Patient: sex M, age 35
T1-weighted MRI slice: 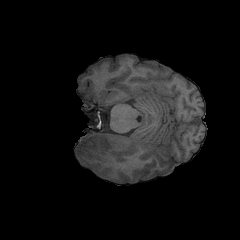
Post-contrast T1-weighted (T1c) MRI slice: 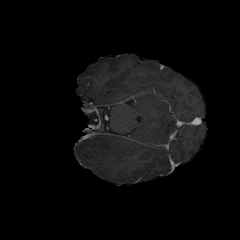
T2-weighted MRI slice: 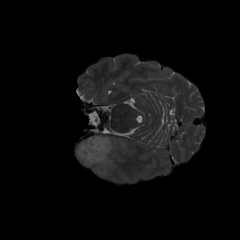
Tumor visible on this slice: yes
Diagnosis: Astrocytoma, IDH-mutant
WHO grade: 4